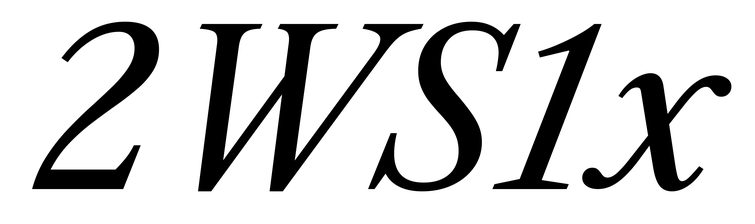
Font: LibreCaslonText-Italic_Italic